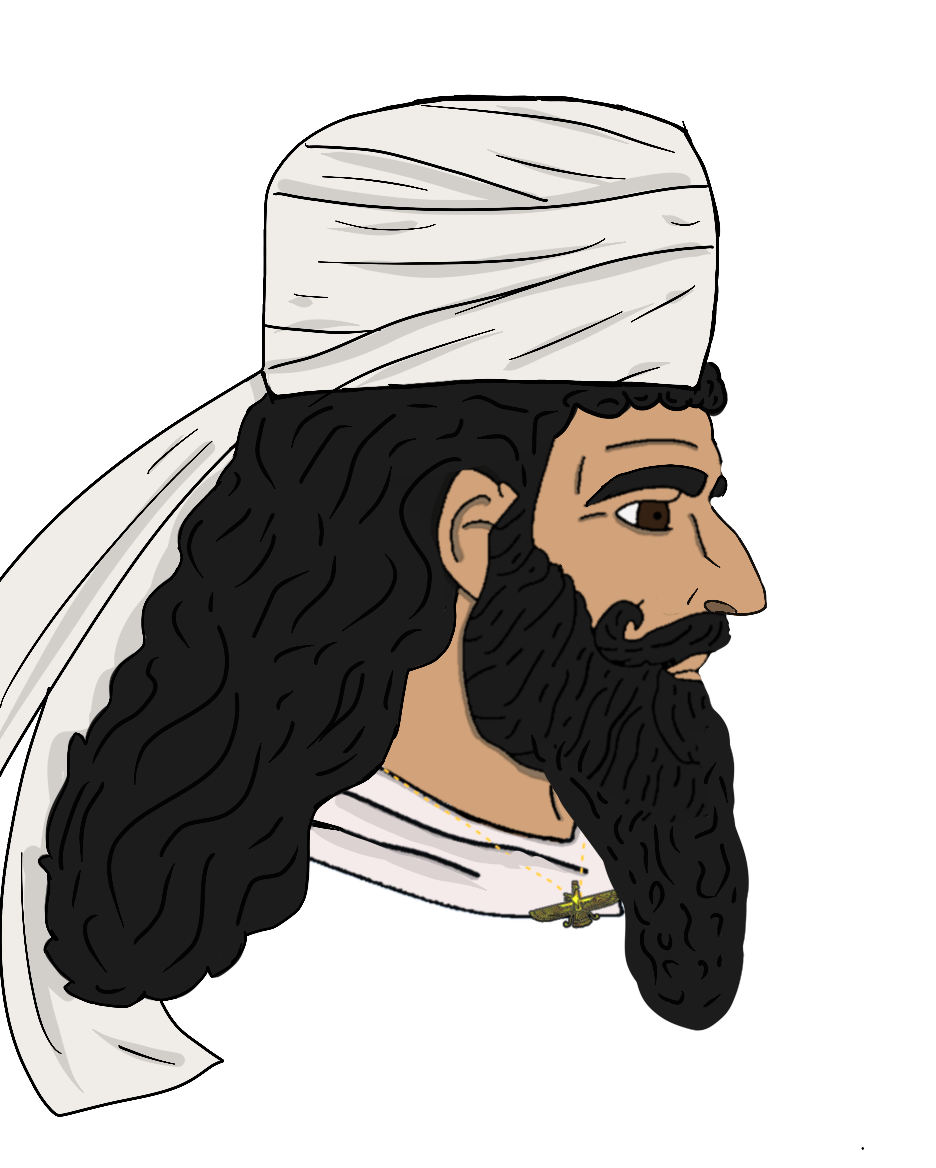
Label: 4_Yes_Chad